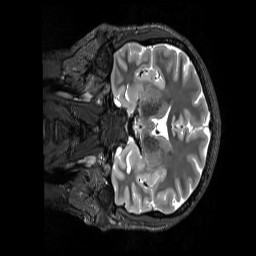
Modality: T2w
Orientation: coronal
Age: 30
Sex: female
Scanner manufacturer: siemens
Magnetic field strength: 3 T
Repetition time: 3.2 s
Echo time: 0.728 s